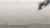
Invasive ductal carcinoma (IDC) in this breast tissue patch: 0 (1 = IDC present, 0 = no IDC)